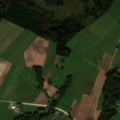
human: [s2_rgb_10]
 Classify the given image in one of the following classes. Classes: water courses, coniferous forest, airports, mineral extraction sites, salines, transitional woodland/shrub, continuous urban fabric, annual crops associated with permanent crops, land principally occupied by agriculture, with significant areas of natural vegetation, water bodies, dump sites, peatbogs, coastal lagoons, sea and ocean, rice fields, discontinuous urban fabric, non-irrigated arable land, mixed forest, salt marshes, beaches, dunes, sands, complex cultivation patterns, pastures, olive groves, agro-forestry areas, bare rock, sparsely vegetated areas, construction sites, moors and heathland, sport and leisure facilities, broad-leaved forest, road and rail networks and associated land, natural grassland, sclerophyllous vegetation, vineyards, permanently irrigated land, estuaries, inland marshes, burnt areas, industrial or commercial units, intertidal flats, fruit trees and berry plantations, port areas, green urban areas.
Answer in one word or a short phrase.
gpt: non-irrigated arable land, pastures, complex cultivation patterns, broad-leaved forest, coniferous forest, transitional woodland/shrub